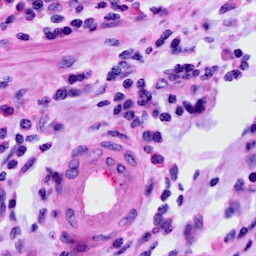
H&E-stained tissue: Cervix